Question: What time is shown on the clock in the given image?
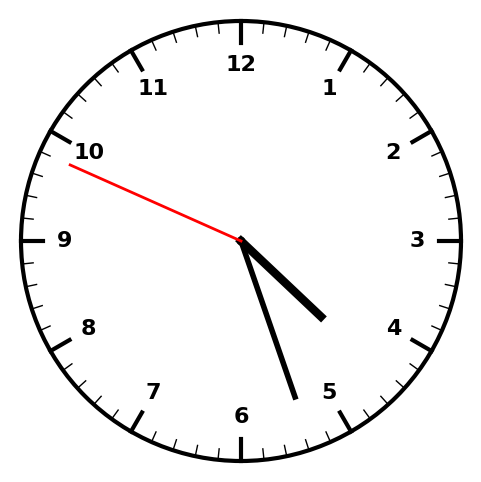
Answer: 04:26:49